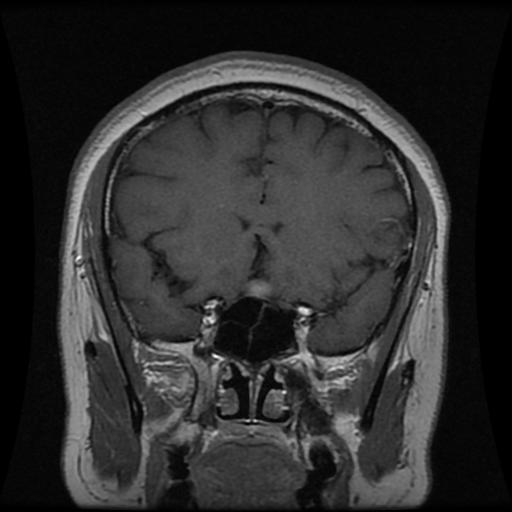
Label: pituitary